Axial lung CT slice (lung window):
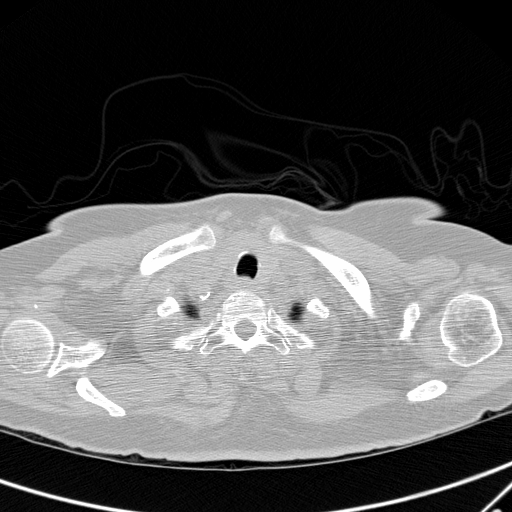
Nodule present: no